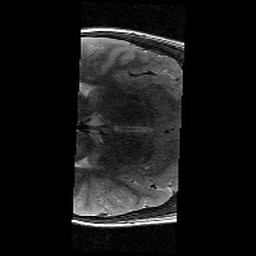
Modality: T2w
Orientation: axial
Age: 12
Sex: male
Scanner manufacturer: siemens
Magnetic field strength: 3 T
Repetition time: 8.46 s
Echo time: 0.067 s